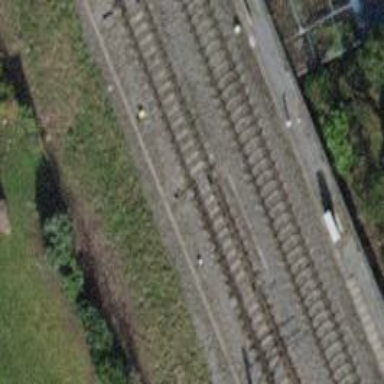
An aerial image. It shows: Railway switch.